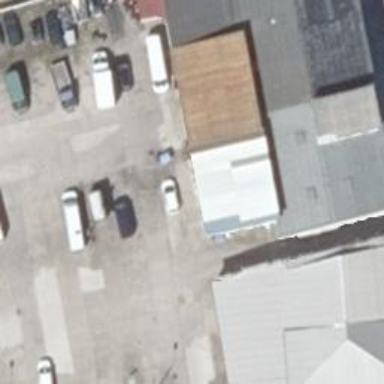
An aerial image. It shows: Trade shop.